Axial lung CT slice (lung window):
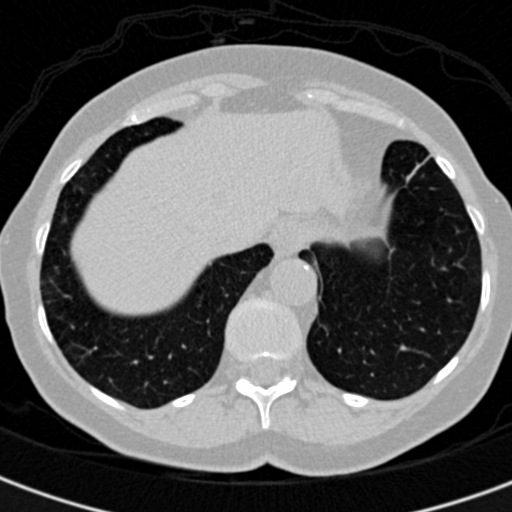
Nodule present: no